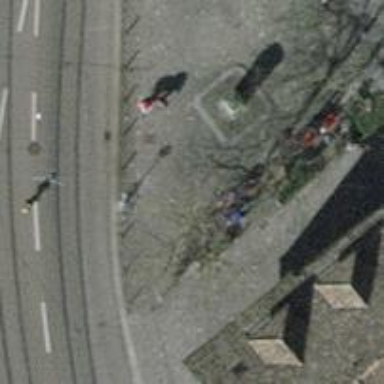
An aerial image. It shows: Bicycle parking area.